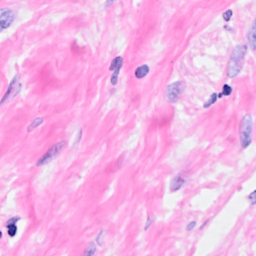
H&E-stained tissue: Breast